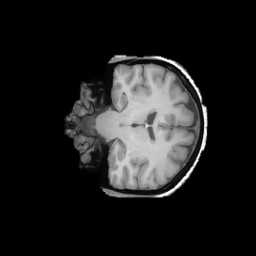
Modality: T1w
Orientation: coronal
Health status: ill
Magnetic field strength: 3 T